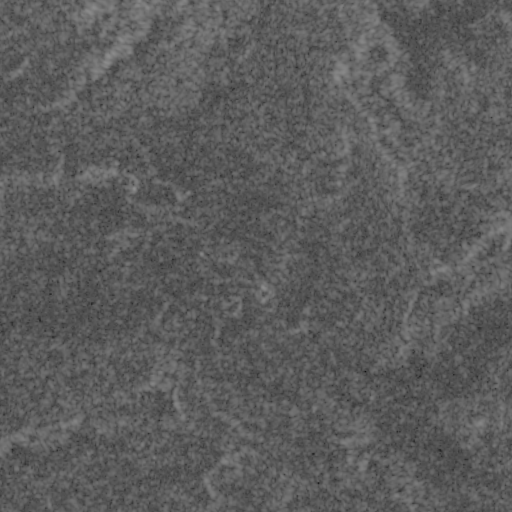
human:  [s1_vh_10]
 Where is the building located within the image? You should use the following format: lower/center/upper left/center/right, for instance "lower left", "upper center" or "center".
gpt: The building is located in the center left of the image.
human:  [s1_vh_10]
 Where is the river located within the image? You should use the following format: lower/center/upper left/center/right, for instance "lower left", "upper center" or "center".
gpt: The river is located in the left of the image.
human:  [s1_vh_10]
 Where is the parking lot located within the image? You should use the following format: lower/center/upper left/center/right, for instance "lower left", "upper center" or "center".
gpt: There is no parking lot in the image.

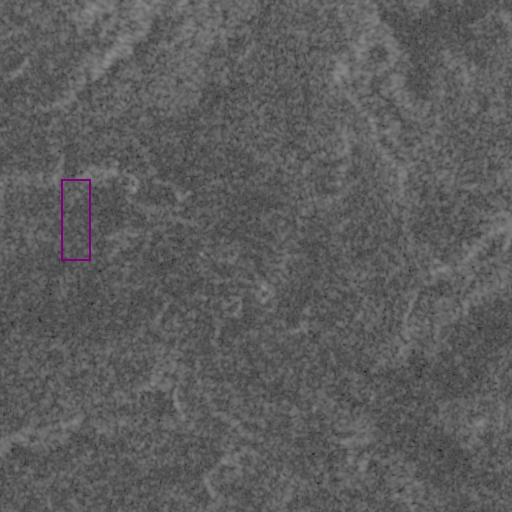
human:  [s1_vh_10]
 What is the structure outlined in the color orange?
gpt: There is no orange outline.
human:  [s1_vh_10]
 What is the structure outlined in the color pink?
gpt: There is no structure outlined in pink.